Question:
See picture. Making an app with a Japanese app name and showing error. It's not creating Main Activity file and just getting error everywhere.
Any help would be awesome. Only beginner.
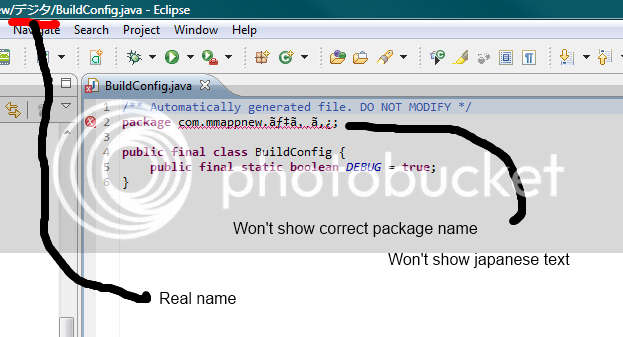
Answer: Java does not support Non-English package names. Move your app to a different package that uses only English characters.
Remember, you can always change the displayed name of the app:
In your AndroidManifest.xml:
'''
<activity android:name=".activities.MainActivity" android:label="@string/app_name">
<intent-filter>
<action android:name="android.intent.action.MAIN" />
<category android:name="android.intent.category.LAUNCHER" />
</intent-filter>
</activity>
'''
See "@string/app_name"? That points to a string in your 'res/values/strings.xml'. So, you can make that Japanese if you'd like:
'''
<?xml version="1.0" encoding="utf-8"?>
<resources>
<string name="app_name">dezita</string>
</resources>
'''